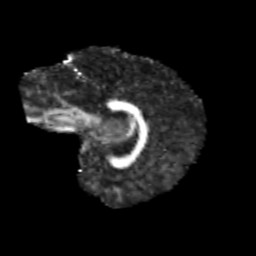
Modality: FA
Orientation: sagittal
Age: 12
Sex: female
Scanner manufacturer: siemens
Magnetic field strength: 3 T
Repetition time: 3.8 s
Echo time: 0.07 s